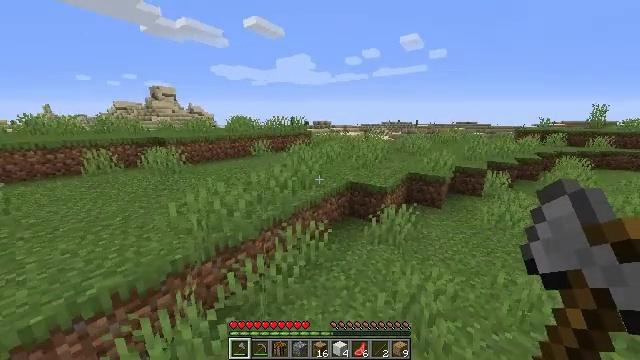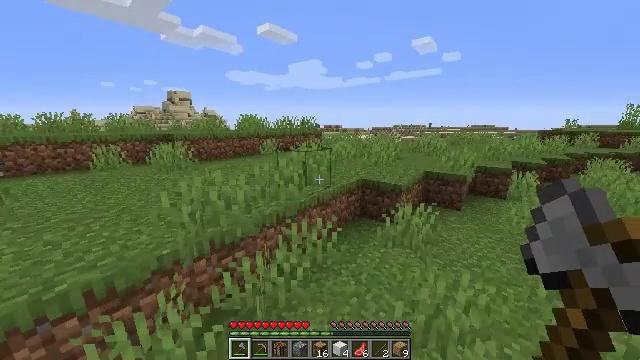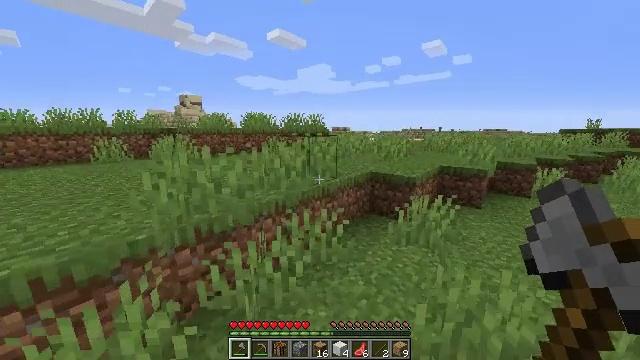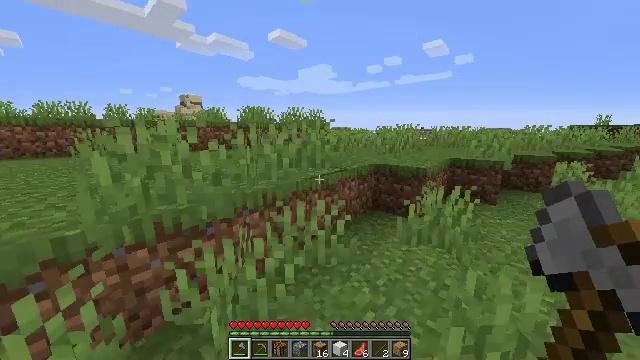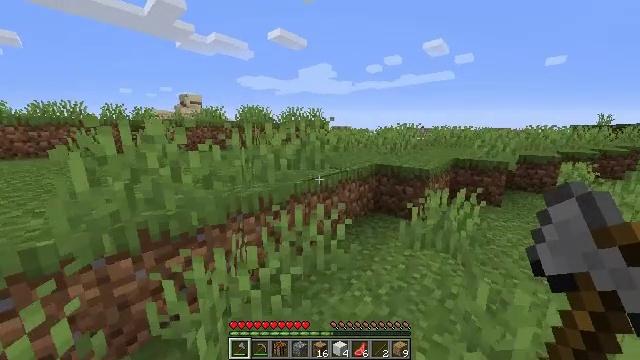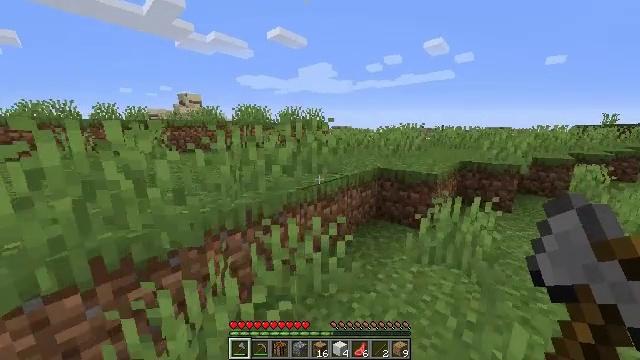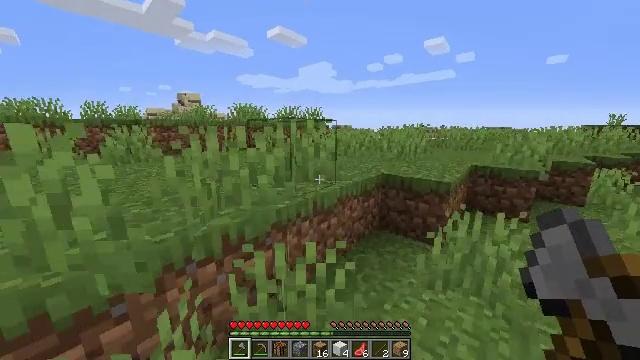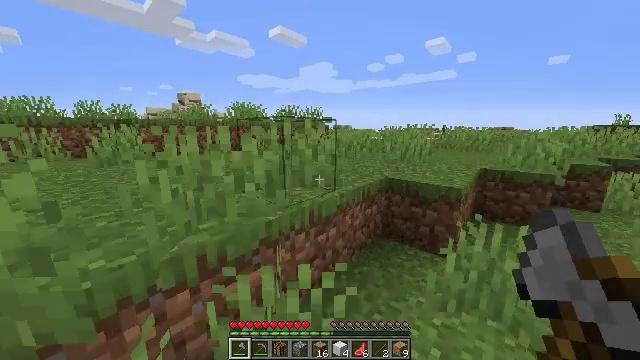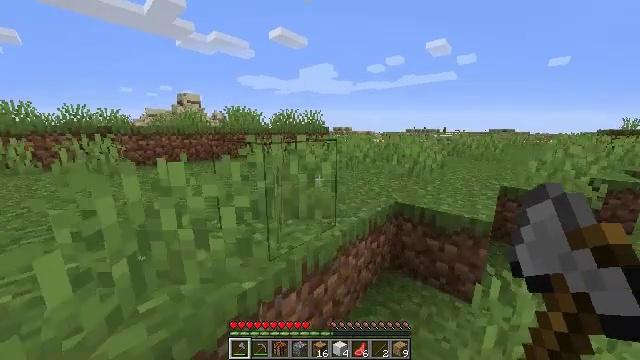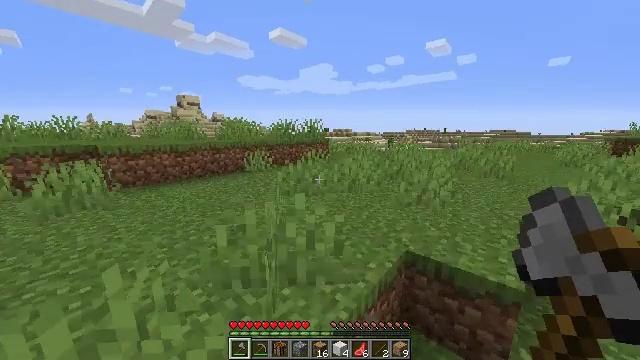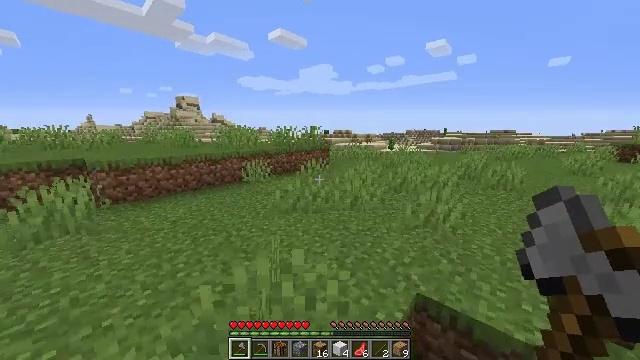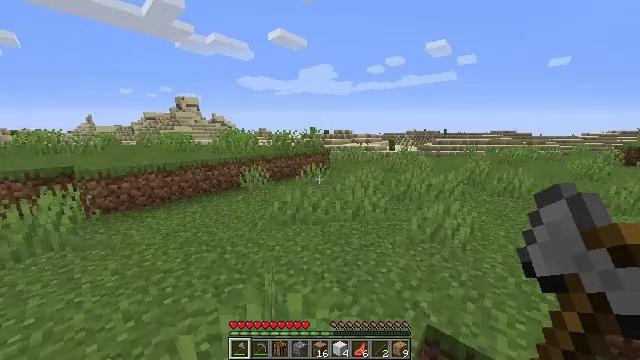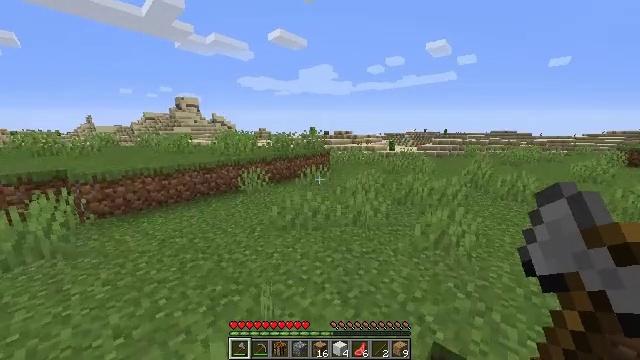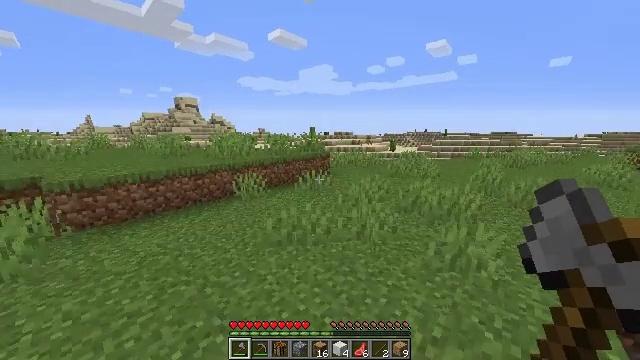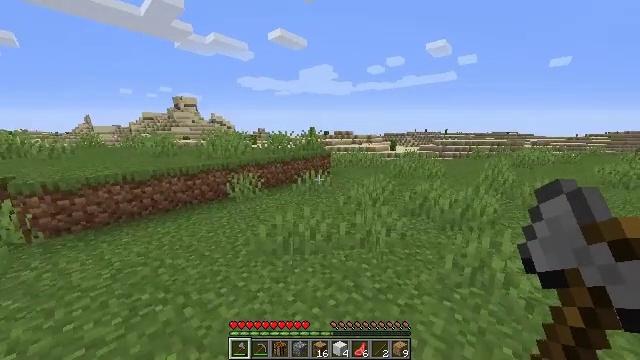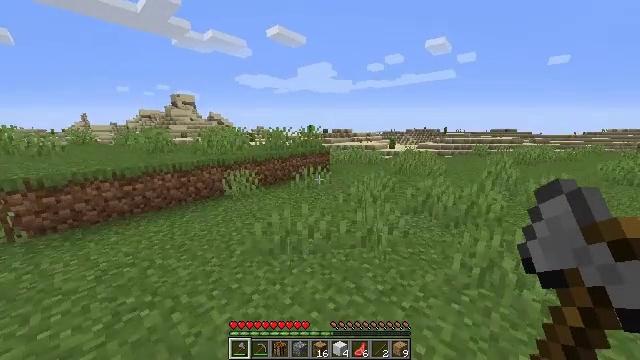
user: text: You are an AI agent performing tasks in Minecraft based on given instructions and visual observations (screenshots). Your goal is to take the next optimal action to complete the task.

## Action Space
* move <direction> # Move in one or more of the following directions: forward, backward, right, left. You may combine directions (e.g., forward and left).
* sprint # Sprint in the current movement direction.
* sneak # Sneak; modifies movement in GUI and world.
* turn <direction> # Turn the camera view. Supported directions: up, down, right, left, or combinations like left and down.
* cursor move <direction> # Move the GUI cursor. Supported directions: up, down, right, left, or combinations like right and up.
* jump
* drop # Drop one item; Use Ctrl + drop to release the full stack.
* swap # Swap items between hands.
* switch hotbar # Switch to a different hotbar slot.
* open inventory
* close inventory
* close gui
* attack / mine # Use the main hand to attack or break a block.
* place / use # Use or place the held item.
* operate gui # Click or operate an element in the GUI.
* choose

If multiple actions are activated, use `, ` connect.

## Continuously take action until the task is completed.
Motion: motion action
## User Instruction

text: Kill the salmon.
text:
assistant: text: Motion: move forward, sprint, turn left and up
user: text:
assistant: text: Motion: move forward, sprint, turn left and up
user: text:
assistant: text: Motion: move forward, sprint
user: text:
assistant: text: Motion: move forward, sprint
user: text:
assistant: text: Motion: move forward, sprint
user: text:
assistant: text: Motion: move forward, sprint
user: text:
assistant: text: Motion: move forward, sprint
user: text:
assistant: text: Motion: move forward, sprint, jump
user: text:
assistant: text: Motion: move forward, sprint, jump
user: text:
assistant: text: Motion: move forward, sprint, jump
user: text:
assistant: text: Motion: move forward, sprint, jump
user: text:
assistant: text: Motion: move forward, sprint, jump
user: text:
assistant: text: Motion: move forward, sprint, jump
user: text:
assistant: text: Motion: move forward, sprint, jump
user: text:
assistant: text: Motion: move forward, sprint, jump
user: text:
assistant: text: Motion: move forward, sprint, turn right, jump
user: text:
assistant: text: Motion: move forward, sprint, turn right and down, jump
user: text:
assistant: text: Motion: move forward, sprint, turn right, jump
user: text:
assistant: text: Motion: move forward, sprint, turn right and down, jump
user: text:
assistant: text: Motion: move forward, sprint, turn right, jump
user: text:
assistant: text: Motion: move forward, sprint, jump
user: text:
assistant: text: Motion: move forward, sprint, jump
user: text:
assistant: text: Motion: move forward, sprint, jump
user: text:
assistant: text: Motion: move forward, sprint, jump
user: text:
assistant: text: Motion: move forward, sprint, turn right, jump
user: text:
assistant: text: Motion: move forward, sprint, jump
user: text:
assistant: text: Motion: move forward, sprint, jump
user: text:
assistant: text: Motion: move forward, sprint, turn right and down, jump
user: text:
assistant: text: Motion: move forward, sprint, jump
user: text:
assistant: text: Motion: move forward, sprint, jump